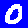
Digit: 0